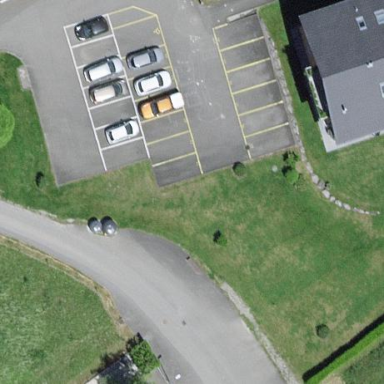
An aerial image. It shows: Parking area with surface.